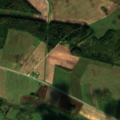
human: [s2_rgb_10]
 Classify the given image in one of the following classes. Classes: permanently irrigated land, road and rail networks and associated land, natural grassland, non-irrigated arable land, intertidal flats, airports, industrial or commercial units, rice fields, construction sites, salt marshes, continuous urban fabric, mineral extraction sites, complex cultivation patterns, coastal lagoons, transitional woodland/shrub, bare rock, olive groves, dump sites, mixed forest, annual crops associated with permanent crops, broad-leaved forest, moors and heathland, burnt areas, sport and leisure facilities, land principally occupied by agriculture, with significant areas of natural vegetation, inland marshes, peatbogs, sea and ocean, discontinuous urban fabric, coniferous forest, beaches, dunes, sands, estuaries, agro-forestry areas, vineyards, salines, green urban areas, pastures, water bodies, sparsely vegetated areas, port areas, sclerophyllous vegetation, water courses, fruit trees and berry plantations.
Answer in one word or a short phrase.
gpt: non-irrigated arable land, land principally occupied by agriculture, with significant areas of natural vegetation, mixed forest